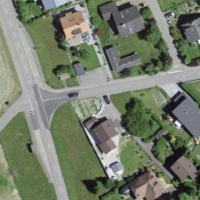
EUNIS habitat code: 55
Species observed at this site:
Euonymus europaeus
Ficus carica